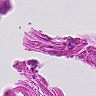
Metastatic tissue present: no